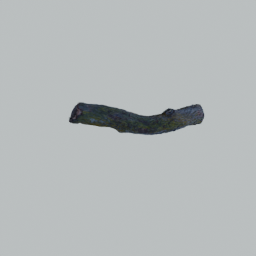
Label: nature